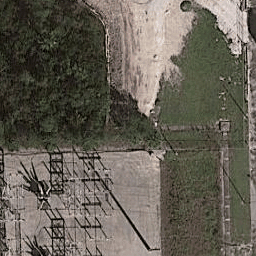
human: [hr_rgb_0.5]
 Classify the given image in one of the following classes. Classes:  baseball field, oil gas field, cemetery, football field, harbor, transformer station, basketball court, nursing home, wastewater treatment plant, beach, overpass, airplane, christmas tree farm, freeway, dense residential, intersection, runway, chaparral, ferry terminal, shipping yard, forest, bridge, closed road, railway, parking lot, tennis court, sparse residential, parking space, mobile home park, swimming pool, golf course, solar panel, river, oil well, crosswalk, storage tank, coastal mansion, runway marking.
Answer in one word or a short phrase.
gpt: transformer station